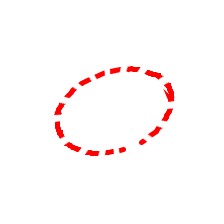
Shape: circle